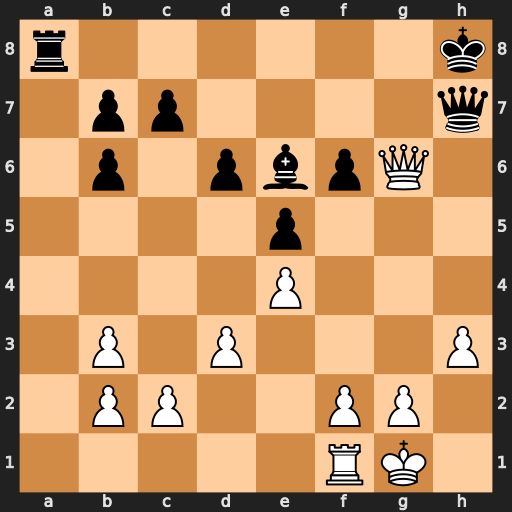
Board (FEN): r6k/1pp4q/1p1pbpQ1/4p3/4P3/1P1P3P/1PP2PP1/5RK1
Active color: w
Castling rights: -
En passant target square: -
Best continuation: Qxf6+ Qg7 Qxe6